Field crop: maize
Growth stage: 2
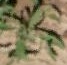
Species: atriplex